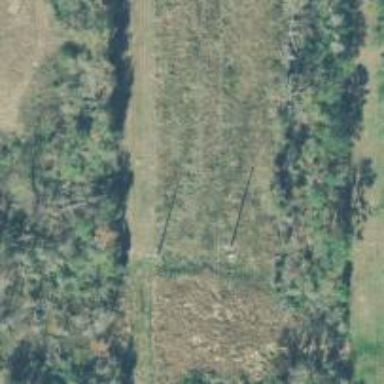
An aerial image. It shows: Power pole.